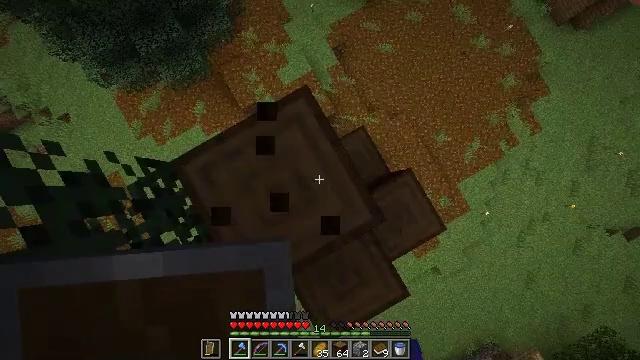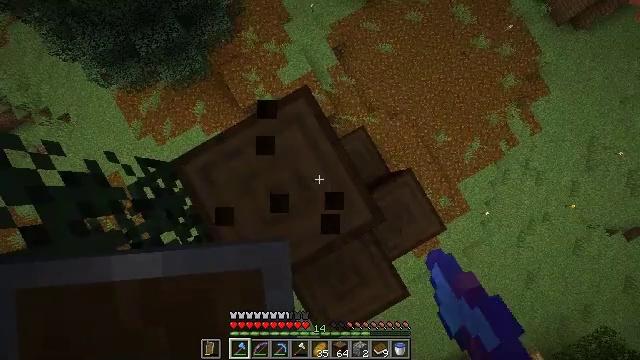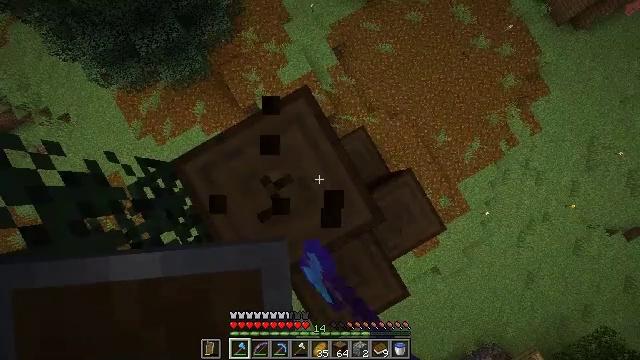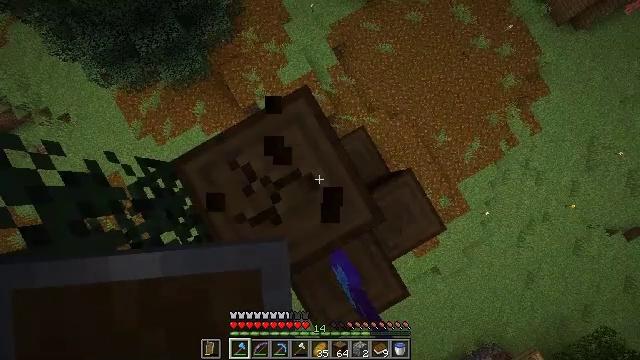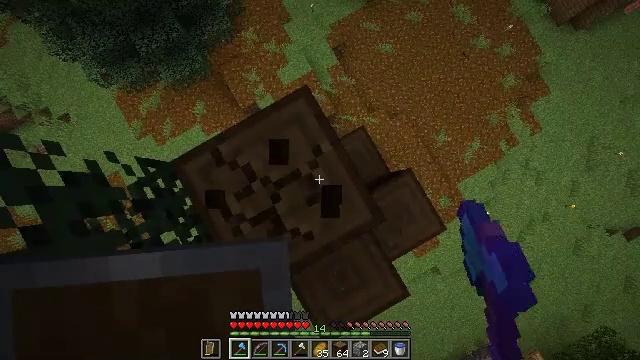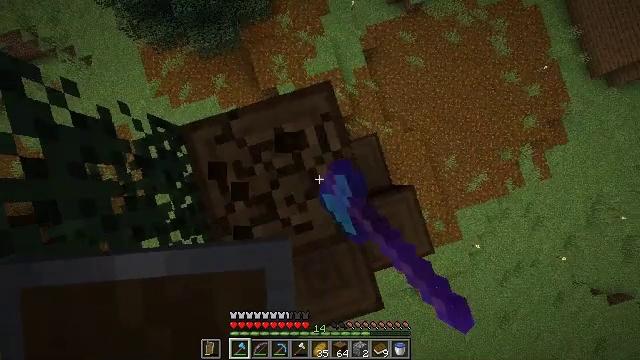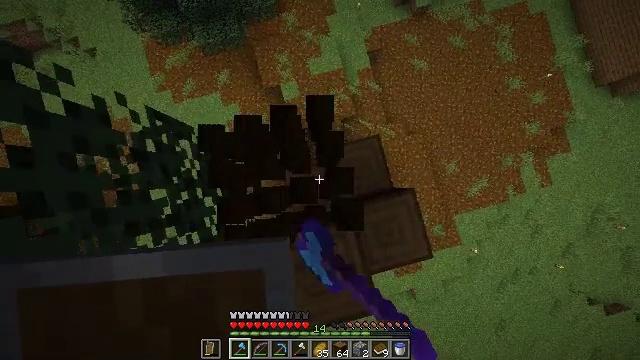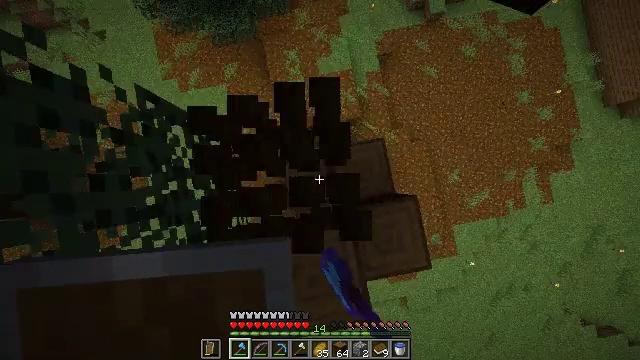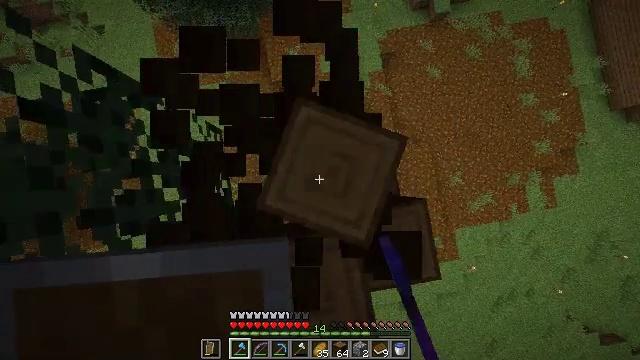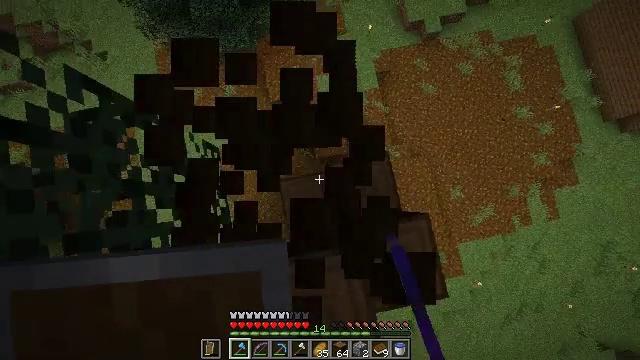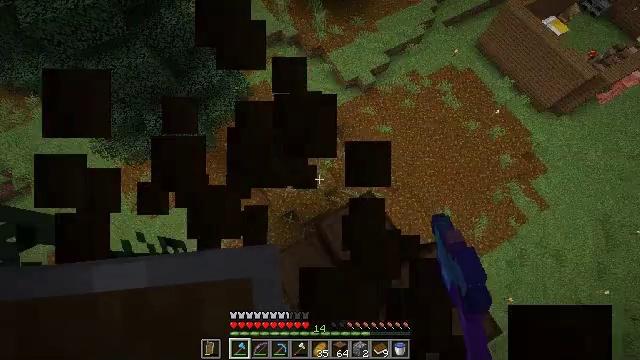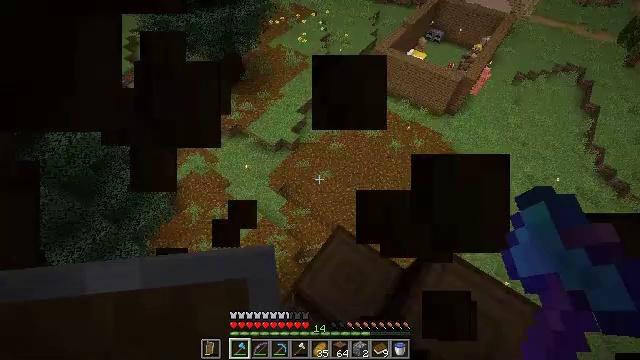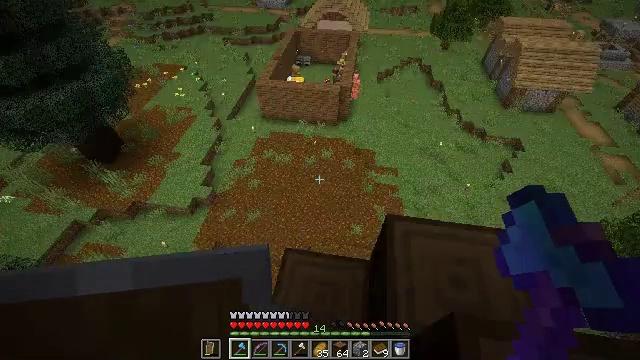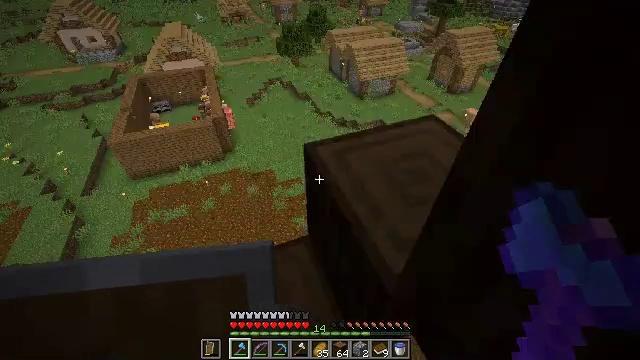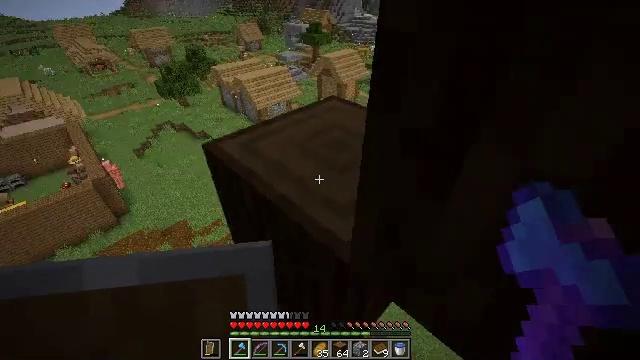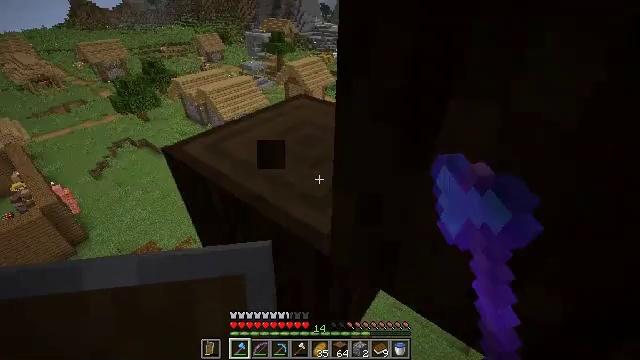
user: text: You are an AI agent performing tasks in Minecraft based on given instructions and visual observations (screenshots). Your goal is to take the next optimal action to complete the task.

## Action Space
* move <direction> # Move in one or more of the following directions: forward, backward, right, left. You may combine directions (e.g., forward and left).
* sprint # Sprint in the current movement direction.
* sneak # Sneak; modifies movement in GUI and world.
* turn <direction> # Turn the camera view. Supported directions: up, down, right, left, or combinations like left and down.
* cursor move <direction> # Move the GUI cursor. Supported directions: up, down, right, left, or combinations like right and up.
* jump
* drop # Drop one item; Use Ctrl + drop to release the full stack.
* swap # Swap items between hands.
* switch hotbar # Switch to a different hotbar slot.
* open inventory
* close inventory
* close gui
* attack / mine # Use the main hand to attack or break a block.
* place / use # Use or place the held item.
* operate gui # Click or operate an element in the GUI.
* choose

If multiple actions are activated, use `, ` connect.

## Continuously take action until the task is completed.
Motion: motion action
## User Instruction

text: Collect spruce log for building materials.
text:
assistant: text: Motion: attack / mine
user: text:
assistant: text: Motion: attack / mine
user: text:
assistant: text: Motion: attack / mine
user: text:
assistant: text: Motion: attack / mine
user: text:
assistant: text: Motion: turn left, attack / mine
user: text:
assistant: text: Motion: turn left, attack / mine
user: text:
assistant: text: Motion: turn left, attack / mine
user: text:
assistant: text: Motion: attack / mine
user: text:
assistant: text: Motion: turn right and up, attack / mine
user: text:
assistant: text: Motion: turn right and up, attack / mine
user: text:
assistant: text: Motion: turn right and up, attack / mine
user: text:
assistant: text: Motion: turn right and up, attack / mine
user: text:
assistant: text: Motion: turn right and up, attack / mine
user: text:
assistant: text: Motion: turn right and up, attack / mine
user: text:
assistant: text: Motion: turn right and up, attack / mine
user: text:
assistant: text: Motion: turn right, attack / mine
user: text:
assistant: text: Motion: turn right, attack / mine
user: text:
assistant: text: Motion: turn right, attack / mine
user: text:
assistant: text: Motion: turn right and down, attack / mine
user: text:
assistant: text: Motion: attack / mine
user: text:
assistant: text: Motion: attack / mine
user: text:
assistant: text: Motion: turn left and down, attack / mine
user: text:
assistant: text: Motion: turn left and down, attack / mine
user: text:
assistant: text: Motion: turn left, attack / mine
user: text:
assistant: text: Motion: attack / mine
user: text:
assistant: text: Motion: attack / mine
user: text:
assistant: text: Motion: turn down, attack / mine
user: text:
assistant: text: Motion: turn down, attack / mine
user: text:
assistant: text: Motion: turn right, attack / mine
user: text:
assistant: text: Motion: turn right and up, attack / mine